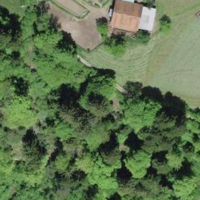
EUNIS habitat code: 41
Species observed at this site:
Mercurialis perennis